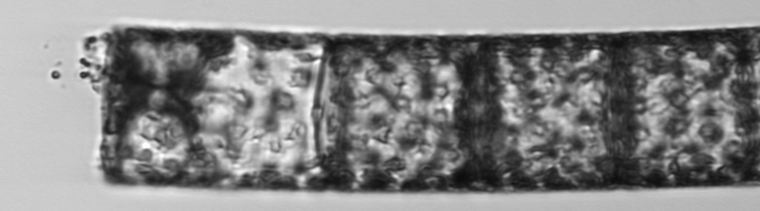
Label: Guinardia_flaccida